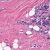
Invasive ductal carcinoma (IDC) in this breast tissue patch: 0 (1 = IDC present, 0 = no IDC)